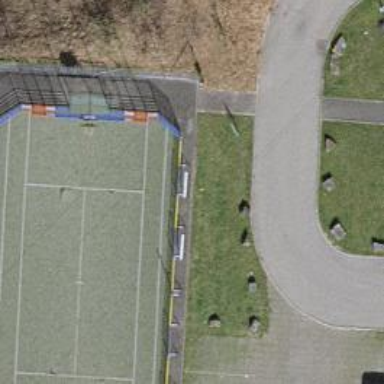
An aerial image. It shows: Playground area for leisure activities on the land.